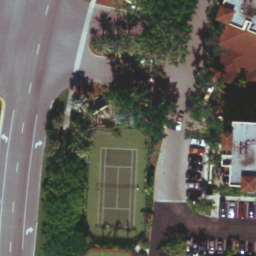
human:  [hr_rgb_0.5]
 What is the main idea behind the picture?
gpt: tennis court